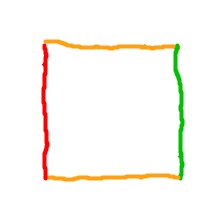
Shape: square